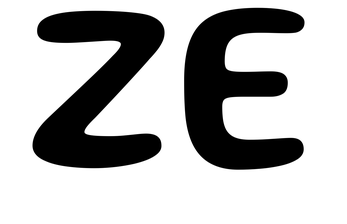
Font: Gluten_Medium